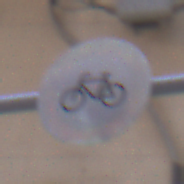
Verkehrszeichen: VerbotRadverkehr
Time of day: MorningAfternoon
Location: Outdoor (Urban)
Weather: PartlyCloudy
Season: NotSpecified
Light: Natural